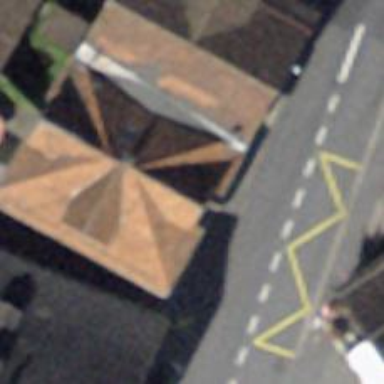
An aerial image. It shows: Restaurant.